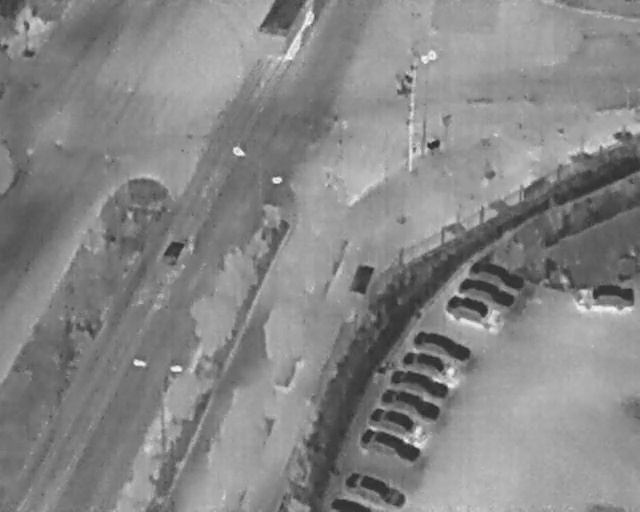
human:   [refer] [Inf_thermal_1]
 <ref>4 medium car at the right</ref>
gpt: <box>[[71, 54, 76, 67, 19], [74, 51, 77, 62, 19], [76, 47, 79, 59, 19], [92, 51, 96, 64, 177]]</box>

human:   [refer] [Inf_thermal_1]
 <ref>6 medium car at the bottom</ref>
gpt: <box>[[57, 88, 60, 101, 23], [58, 80, 62, 93, 23], [60, 76, 64, 88, 23], [62, 73, 66, 85, 17], [63, 68, 67, 80, 17], [65, 65, 69, 76, 19]]</box>